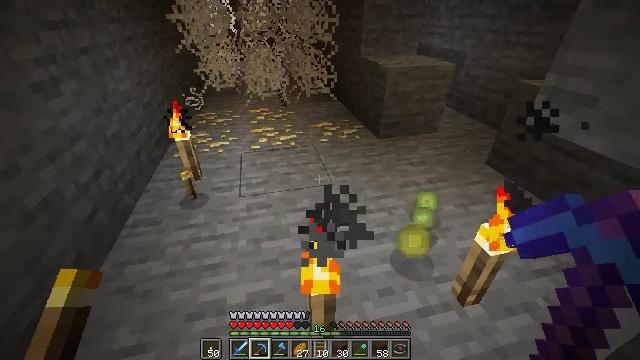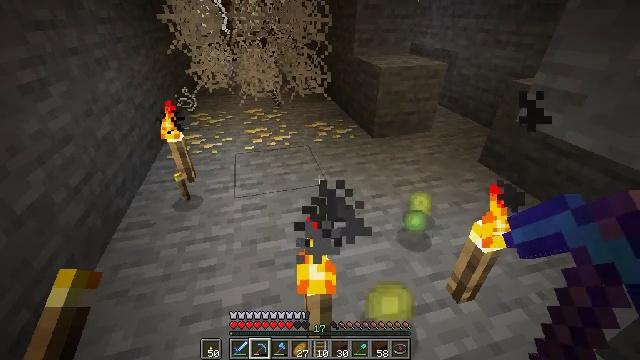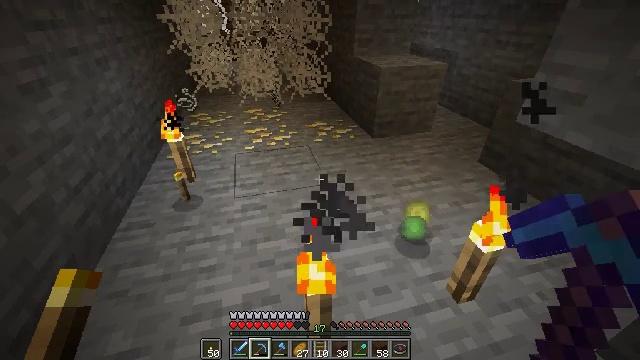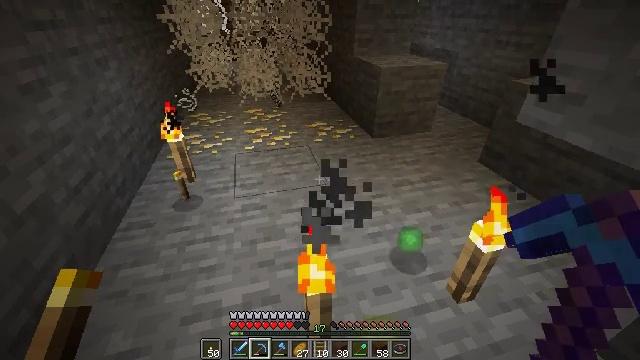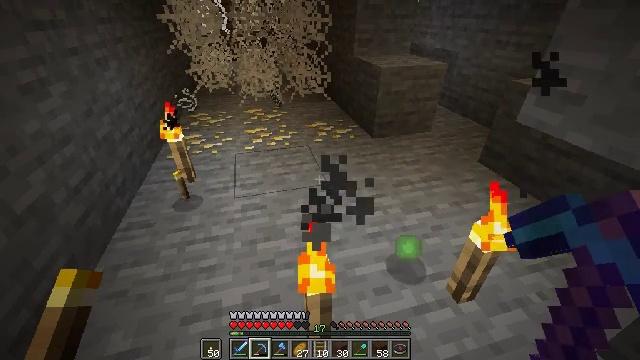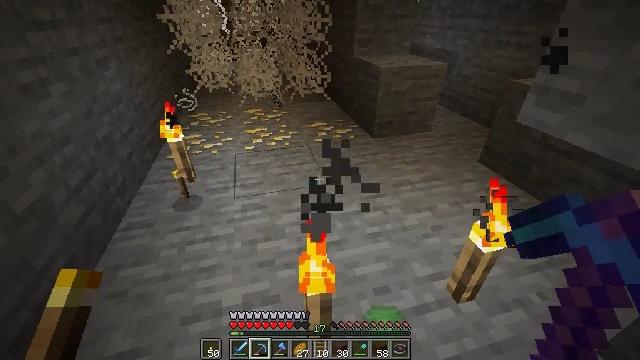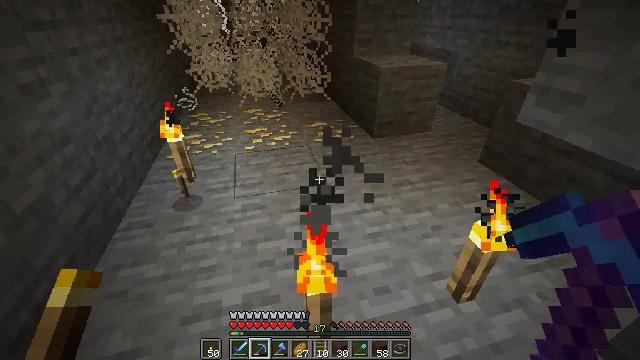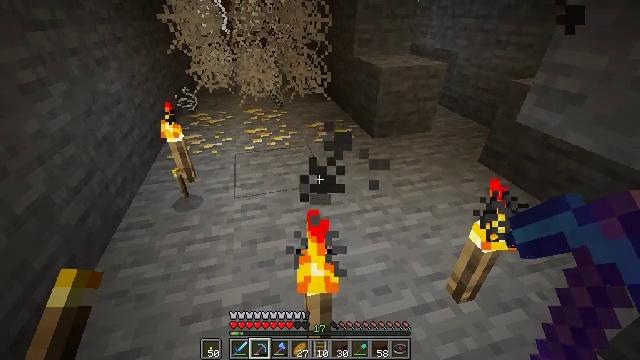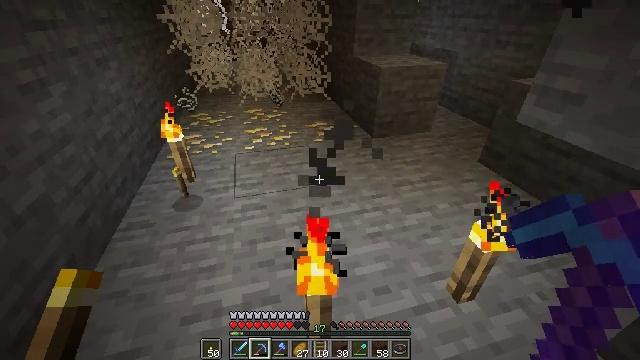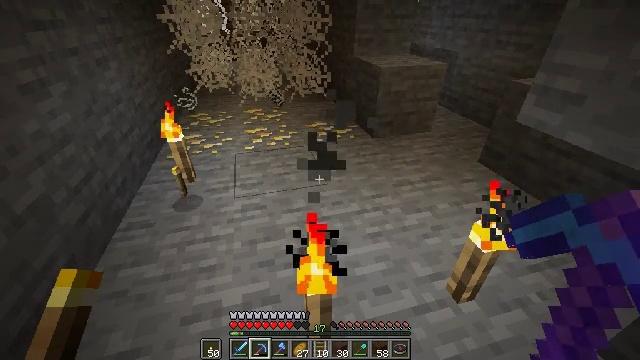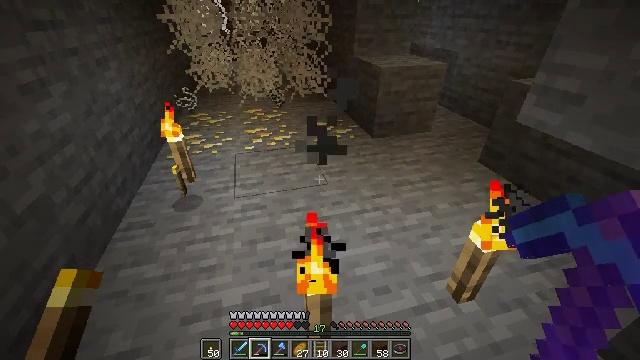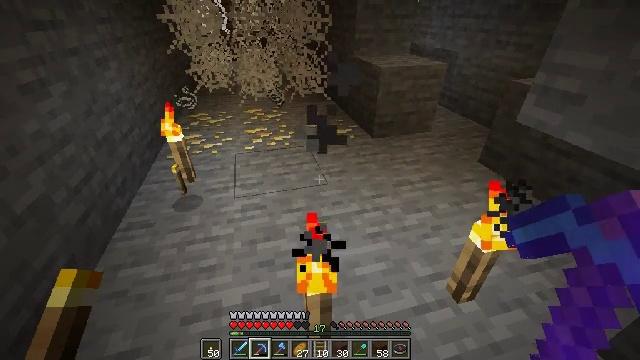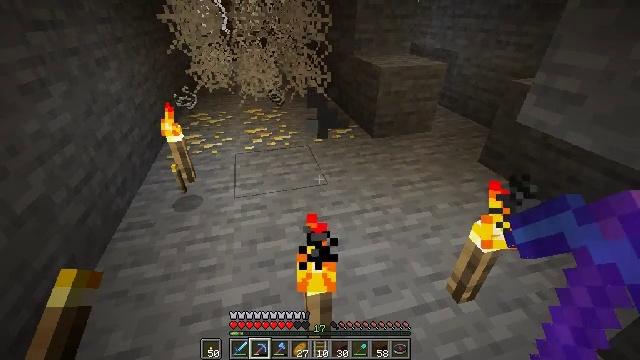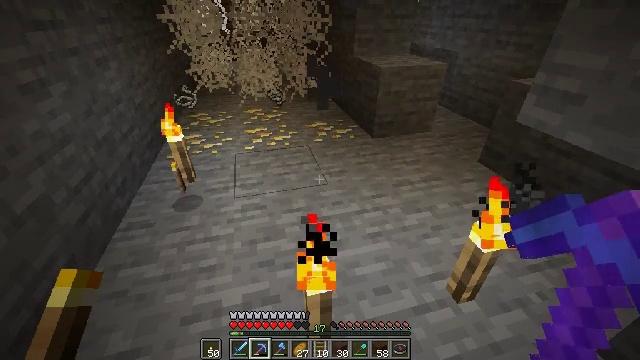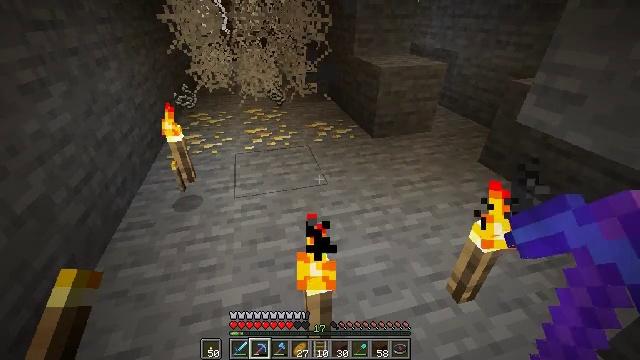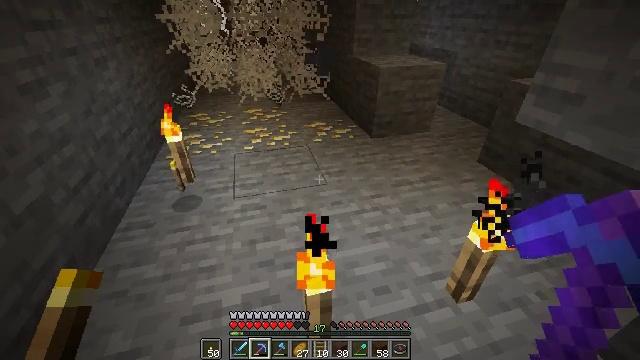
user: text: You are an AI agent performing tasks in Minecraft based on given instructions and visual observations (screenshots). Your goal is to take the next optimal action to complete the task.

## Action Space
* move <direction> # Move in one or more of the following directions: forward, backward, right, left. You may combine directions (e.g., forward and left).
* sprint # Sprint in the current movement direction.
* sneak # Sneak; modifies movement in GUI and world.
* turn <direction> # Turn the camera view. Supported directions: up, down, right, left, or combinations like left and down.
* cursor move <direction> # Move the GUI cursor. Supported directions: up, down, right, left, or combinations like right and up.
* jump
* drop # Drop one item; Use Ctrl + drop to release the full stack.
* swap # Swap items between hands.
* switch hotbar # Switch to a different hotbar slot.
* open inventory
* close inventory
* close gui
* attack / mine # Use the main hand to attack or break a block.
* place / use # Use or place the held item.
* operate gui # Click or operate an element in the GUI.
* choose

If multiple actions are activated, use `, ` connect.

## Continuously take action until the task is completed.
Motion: motion action
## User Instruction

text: Gather the torch from its position.
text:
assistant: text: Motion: turn right
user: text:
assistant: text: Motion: no_op
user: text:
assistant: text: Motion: no_op
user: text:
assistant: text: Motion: no_op
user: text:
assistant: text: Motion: no_op
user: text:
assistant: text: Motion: no_op
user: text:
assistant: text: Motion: no_op
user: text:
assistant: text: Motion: no_op
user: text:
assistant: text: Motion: no_op
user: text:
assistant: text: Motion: no_op
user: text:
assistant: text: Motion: no_op
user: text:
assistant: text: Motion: no_op
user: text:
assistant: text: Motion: no_op
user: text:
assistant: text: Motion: no_op
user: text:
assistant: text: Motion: no_op
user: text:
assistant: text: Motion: no_op
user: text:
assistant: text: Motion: no_op
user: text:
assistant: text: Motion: turn right
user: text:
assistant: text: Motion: turn right
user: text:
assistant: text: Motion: turn right
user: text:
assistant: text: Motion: no_op
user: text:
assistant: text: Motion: no_op
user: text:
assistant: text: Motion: turn down
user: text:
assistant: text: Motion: turn down
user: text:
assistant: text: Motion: no_op
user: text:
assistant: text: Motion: no_op
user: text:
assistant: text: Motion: no_op
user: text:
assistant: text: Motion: turn left and up
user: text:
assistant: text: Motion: turn left and up
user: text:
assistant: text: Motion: turn left and up